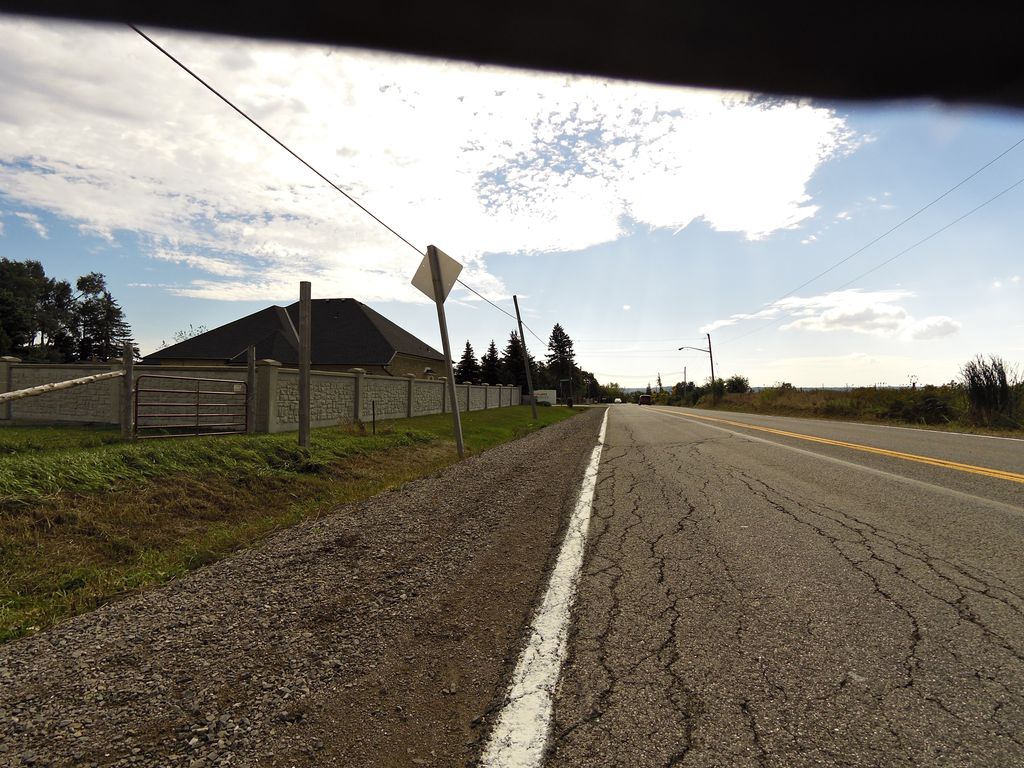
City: hamilton